Field crop: maize
Growth stage: 2
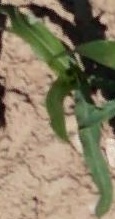
Species: maize